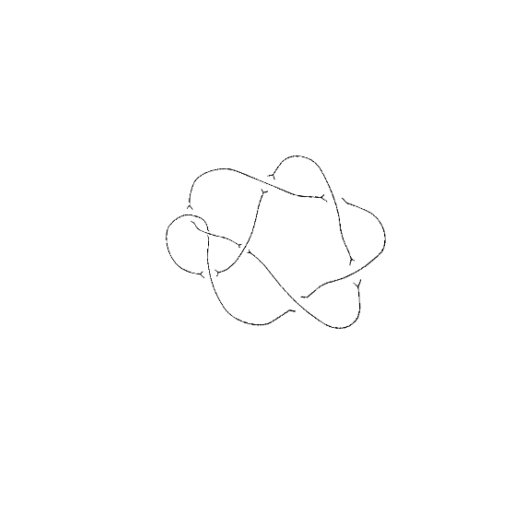
Crossing number: 8